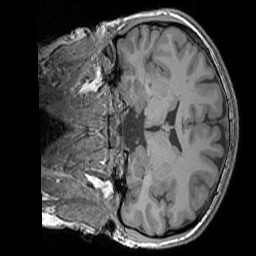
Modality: T1w
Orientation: coronal
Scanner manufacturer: siemens
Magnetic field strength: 3 T
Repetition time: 1.83 s
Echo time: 0.00303 s